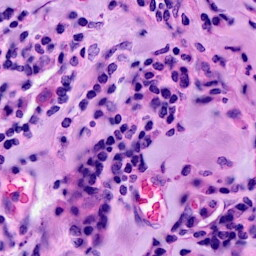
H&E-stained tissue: Breast